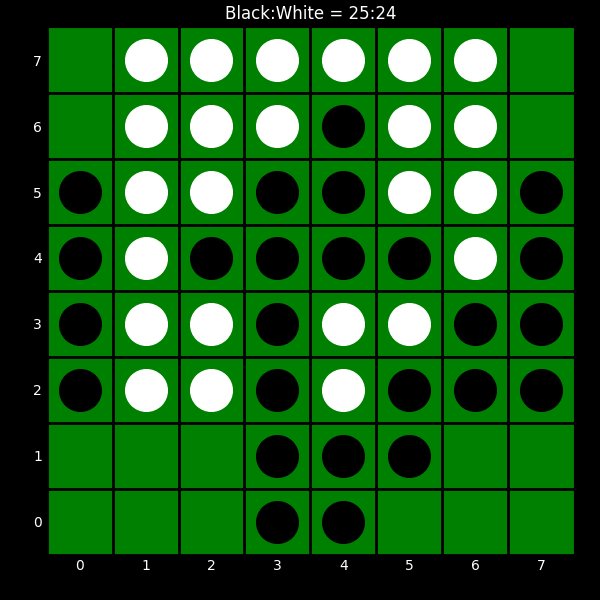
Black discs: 25
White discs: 24